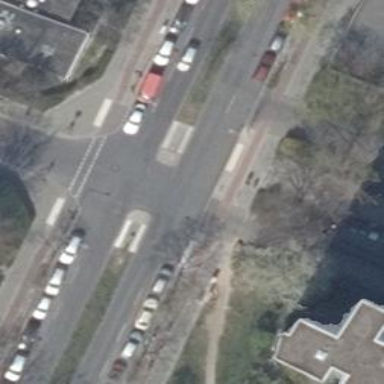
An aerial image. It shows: Unmarked crossing with pedestrian island.